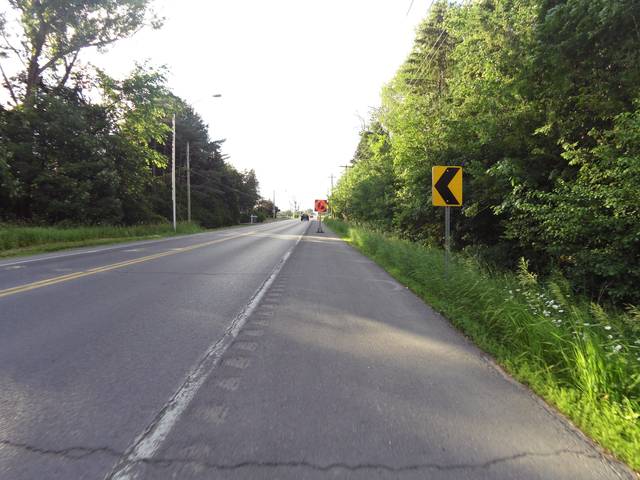
Region: Canada
Coordinates: 45.259, -75.74